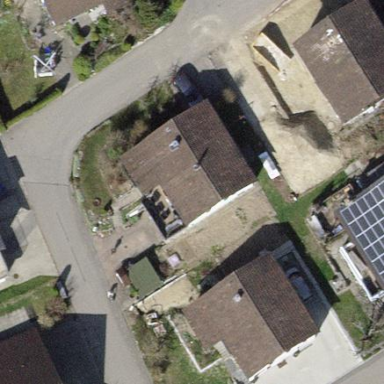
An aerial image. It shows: Detached building with gabled roof.